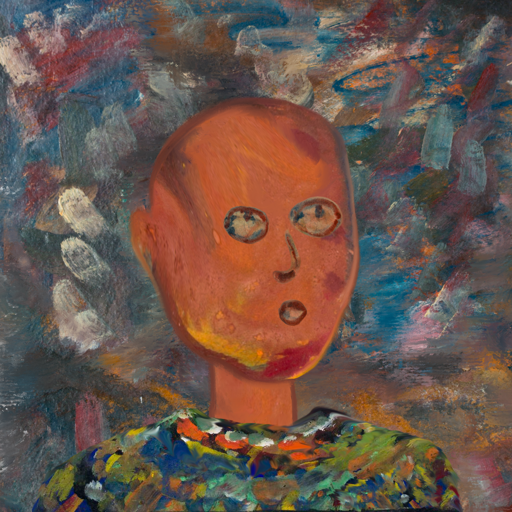
Background: Boggyland, Head And Neck Side: Mother_And_Son_Son, Face Side: Orphan, Bust: An_Impression, Hair Side: Blank, Head Accessory: Blank, Second Necklace: Blank, Necklace: Blank, Baby: Blank